Interaction volume radius: 10 \u00c5
Interaction volume height: 10 \u00c5
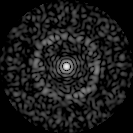
Disorder parameter: 0.8031